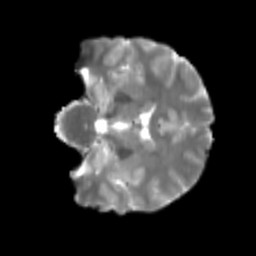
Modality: T2w
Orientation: coronal
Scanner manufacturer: siemens
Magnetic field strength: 3 T
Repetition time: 4 s
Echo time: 0.0594 s